Aerial crown-view tile of a tropical tree (Barro Colorado Island, Panama), acquired 20241112:
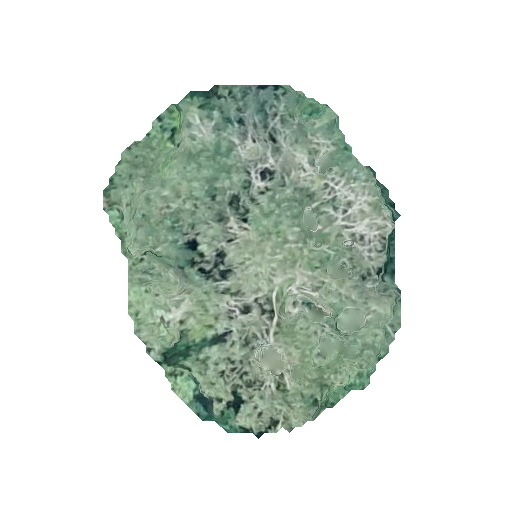
Species: Astronium graveolens
GBIF accepted scientific name: Astronium graveolens
Crown area: 120.469 m²